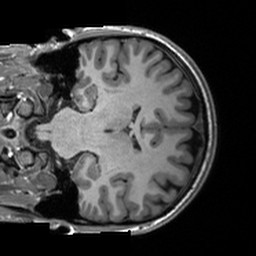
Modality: T1w
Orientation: coronal
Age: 25
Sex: female
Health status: healthy
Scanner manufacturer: siemens
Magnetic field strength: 3 T
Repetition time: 2 s
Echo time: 0.00203 s